Interaction volume radius: 5 \u00c5
Interaction volume height: 25 \u00c5
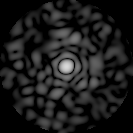
Disorder parameter: 0.7964